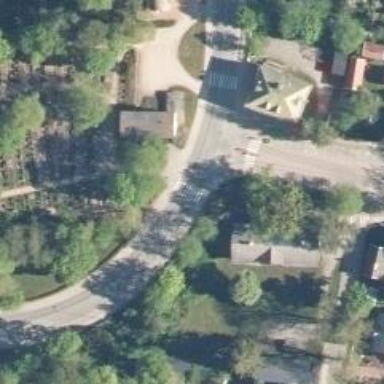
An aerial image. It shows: Asphalt cycleway with uncontrolled zebra crossing.